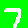
Digit: 7